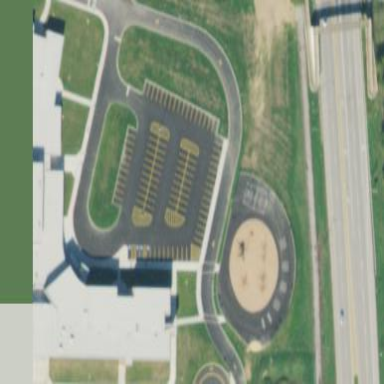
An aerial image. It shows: School.